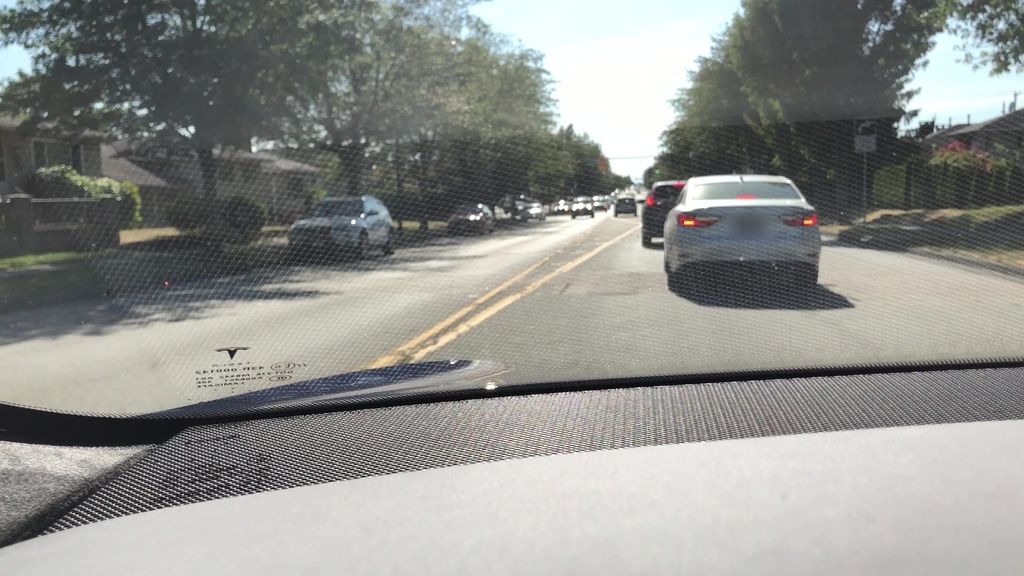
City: vancouver